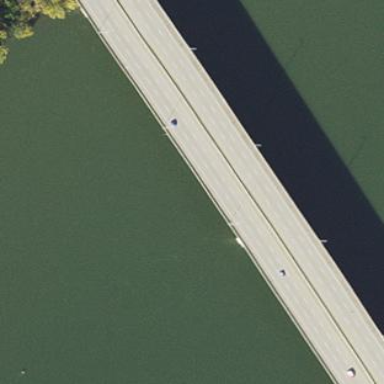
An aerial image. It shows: Man-made bridge.